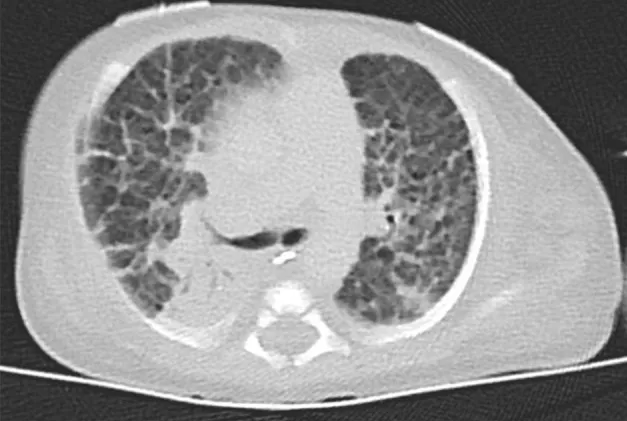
Thoracal CT-scan at 7 weeks showed an interstitial opacity indicating a chronic pulmonary disease.
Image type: radiology (ct)